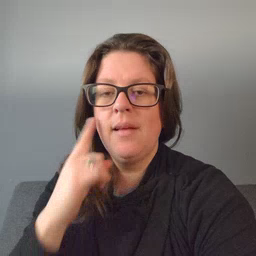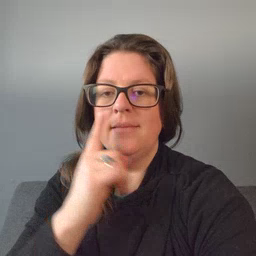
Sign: eye